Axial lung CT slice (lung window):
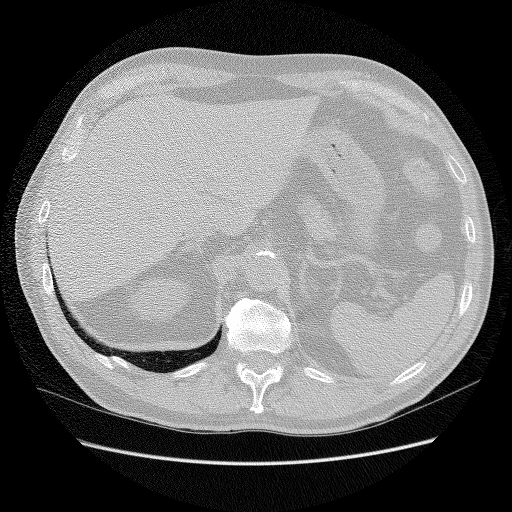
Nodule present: no